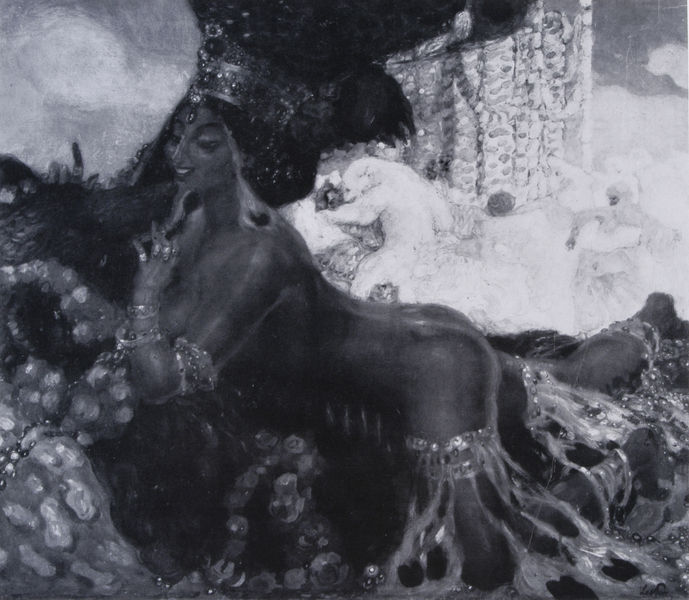
Titel: Die Bajadere
Künstler: Leo Putz
Standort: München
Institution: Städtische Galerie im Lenbachhaus
Schlagwörter: akt, berg, dunkel, felsen, fuß, gemälde, hand, haut, himmel, meer, nackt, schatten, wasser, weiß, wolken, brust, finger, frau, frisur, geste, grau, haar, hell, hut, licht, mund, nase, rücken, schmuck, schwarz, zeichnung, dame, eis, tier, wolke, malerei, tanz, arm, arme, augen, federn, geschichte, gesicht, haarschmuck, stein, steine, öl, sonne, fransen, gold, haare, decke, ohrringe, prostituierte, tänzerin, augenbrauen, diadem, edelsteine, krone, perle, perlen, schultern, wasserfall, pferd, beine, lächeln, bein, füße, gesäß, hintern, liegen, kette, flut, wasse, jugendstil, bett, nackte, erotik, liegend, schenkel, waden, klimt, lächelnd, ring, exotik, surrealismus, foto, fotografie, lachen, afrikanerin, farbige, schwarze, ringe, orient, geld, traum, illustration, schwarzweiß, ketten, pfau, kopfputz, mythologie, flecken, liege, arabisch, armband, armreif, armreifen, harem, zähne, böcklin, nymphe, märchen, reif, sklavin, königin, reigen, sirene, ackt, bär, eisbeer, eisbär, fiß, fußkette, haremsdame, indien, kleopatra, kopfschmuck, kostbarkeiten, lassziv, nackt frau, odaliske, rekeln, reproduktion, sexy, turban, schatz, fantasy, krake, gol, armreife, seltsam, cleopatra, reife, po, lächeön, shmick, hahre, nixw